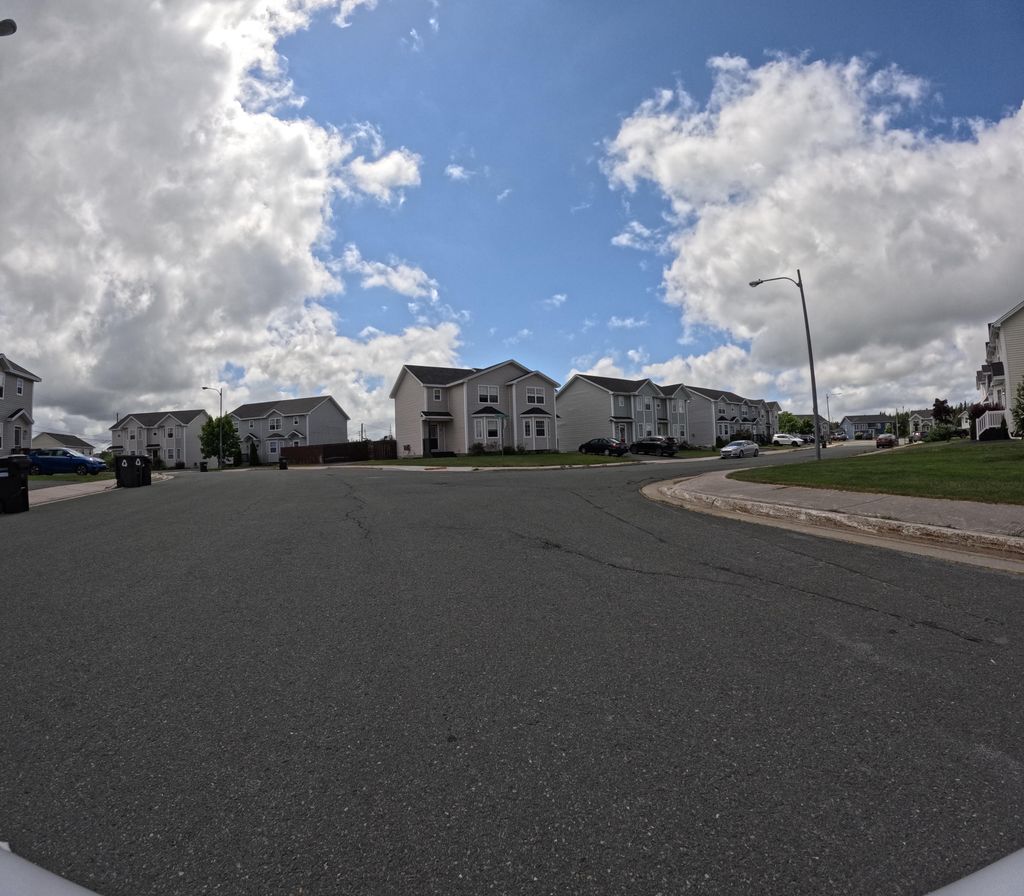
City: st_johns